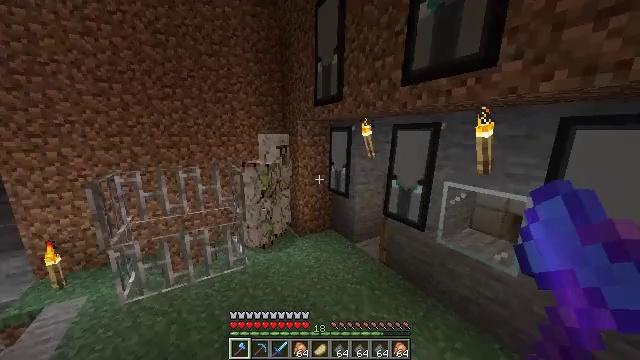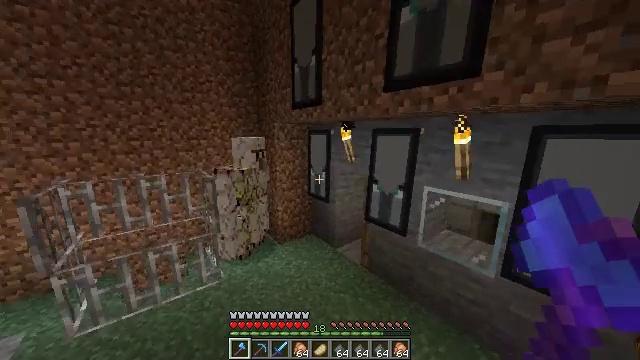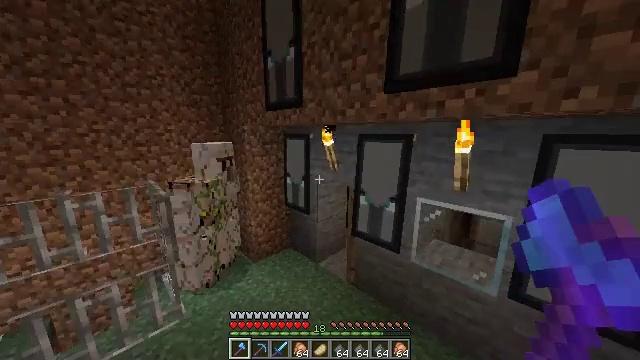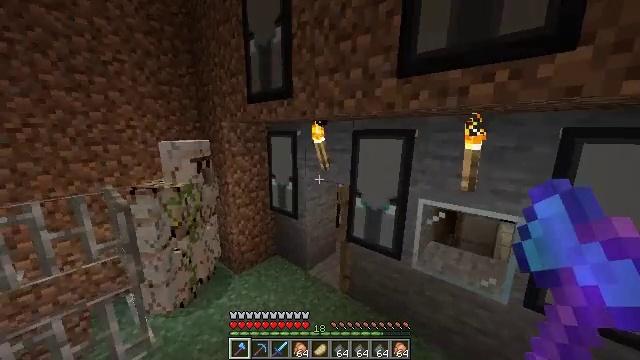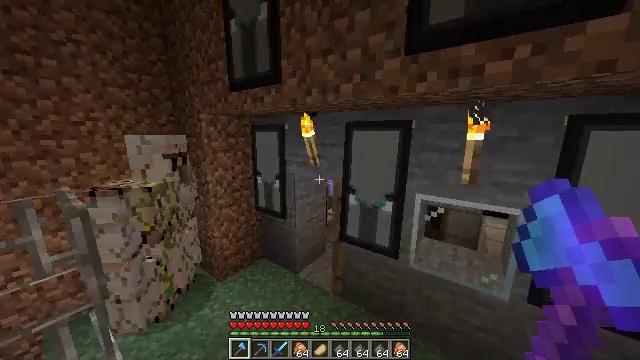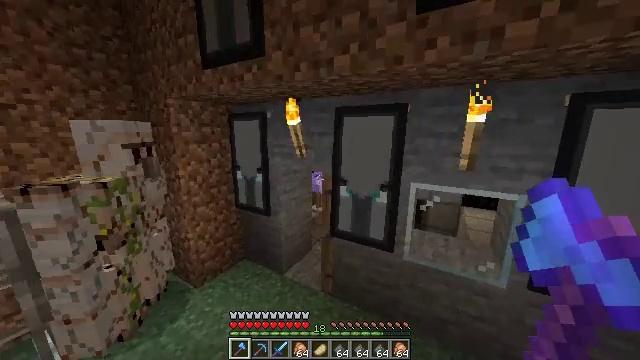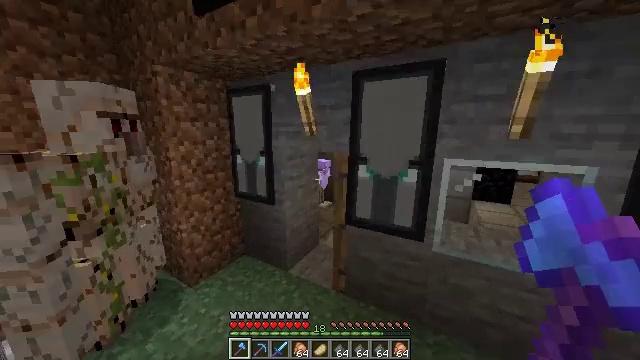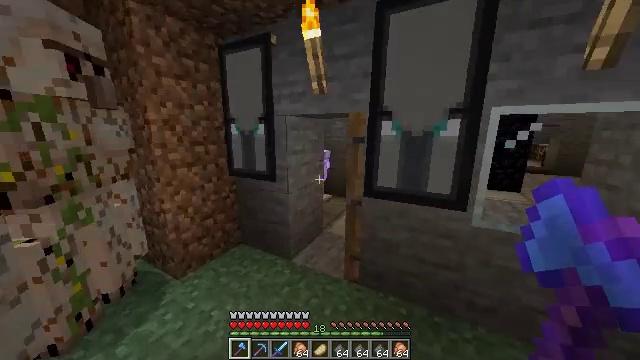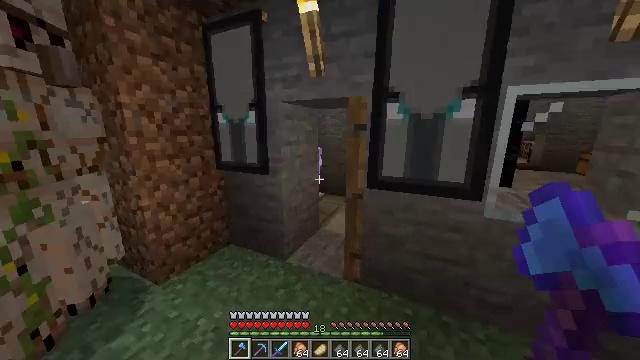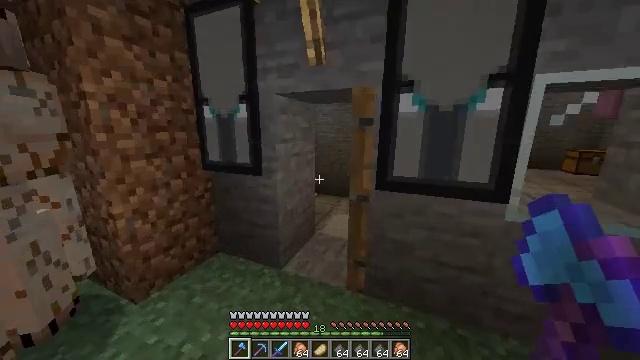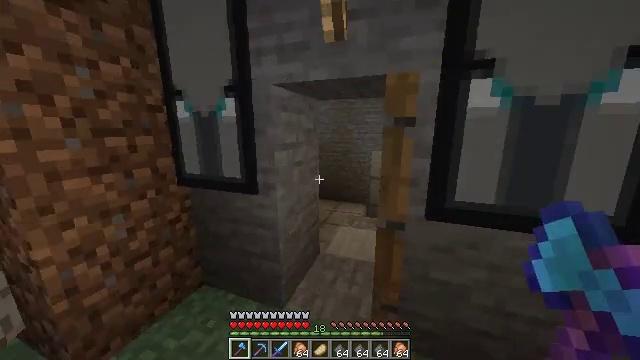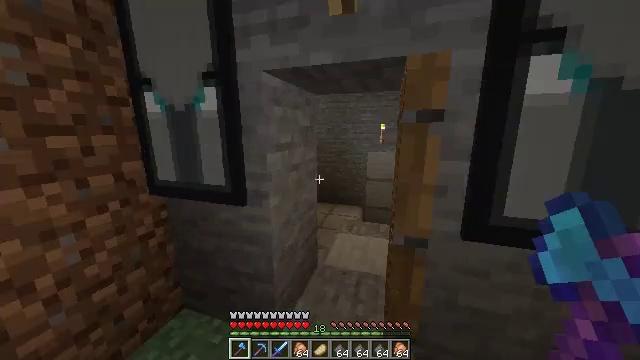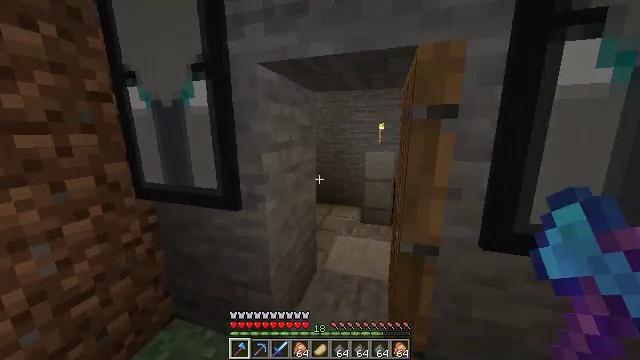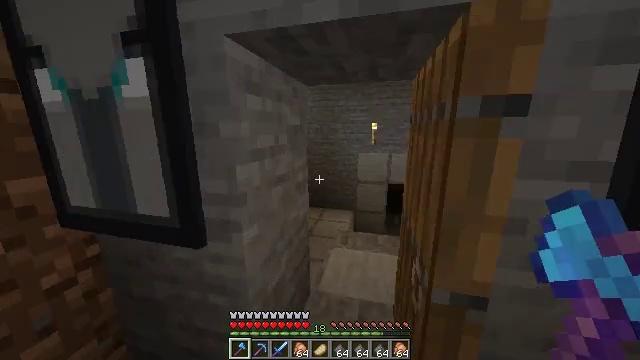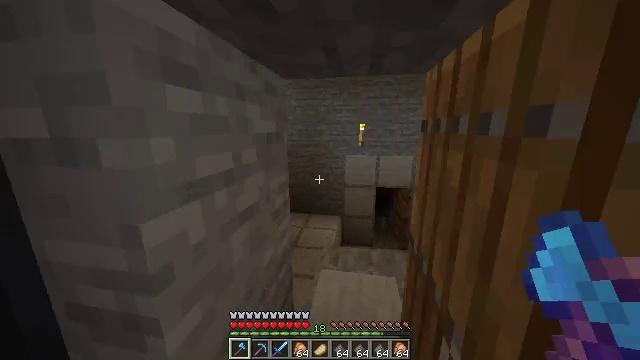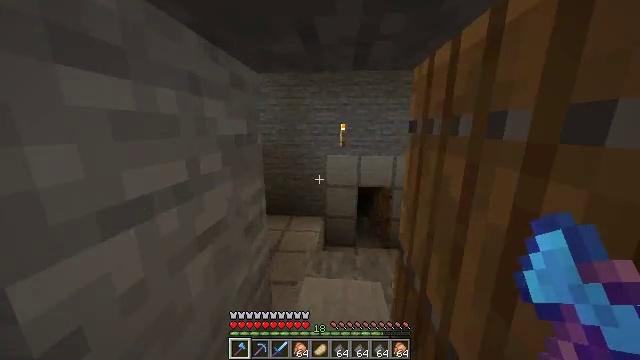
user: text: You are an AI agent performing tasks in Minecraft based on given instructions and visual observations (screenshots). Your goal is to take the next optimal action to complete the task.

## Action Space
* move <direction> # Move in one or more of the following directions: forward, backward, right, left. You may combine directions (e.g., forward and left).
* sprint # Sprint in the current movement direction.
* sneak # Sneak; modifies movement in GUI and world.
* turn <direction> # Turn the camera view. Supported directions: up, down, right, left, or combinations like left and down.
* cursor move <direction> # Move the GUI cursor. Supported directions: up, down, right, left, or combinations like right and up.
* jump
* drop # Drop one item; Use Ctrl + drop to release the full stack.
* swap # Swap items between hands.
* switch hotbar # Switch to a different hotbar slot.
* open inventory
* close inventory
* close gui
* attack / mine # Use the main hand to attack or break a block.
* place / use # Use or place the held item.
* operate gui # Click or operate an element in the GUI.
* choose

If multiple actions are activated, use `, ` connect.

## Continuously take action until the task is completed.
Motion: motion action
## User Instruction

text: Attack the shulker box to pick it up.
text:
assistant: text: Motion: move forward, turn right, jump
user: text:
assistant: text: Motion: move forward, turn right
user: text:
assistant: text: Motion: move forward, turn right
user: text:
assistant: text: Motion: move forward, turn right
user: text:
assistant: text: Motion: move forward, turn right
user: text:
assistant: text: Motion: move forward
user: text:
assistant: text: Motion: move forward, sprint, turn right
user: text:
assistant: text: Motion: move forward, sprint, turn right
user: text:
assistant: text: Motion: move forward, sprint, turn right
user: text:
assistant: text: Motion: move forward, sprint, turn right
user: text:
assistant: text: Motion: move forward, sprint, turn right
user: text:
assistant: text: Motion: move forward
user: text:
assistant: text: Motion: move forward, turn right
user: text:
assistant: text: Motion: move forward, turn right
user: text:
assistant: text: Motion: move forward, turn right
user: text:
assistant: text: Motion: move forward, turn right
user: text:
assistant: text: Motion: move forward, turn right
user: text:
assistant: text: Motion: move forward, sprint, turn right
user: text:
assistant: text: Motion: move forward, sprint, turn right
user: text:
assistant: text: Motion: move forward, sprint
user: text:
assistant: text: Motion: move forward, sprint, turn right
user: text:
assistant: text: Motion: move forward, turn right
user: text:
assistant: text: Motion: move forward, turn right
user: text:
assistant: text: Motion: move forward, turn right
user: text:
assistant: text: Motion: move forward, turn right and up
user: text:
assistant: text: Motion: move forward, sprint, turn right and up
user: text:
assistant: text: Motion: move forward, sprint, turn right
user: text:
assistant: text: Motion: move forward, sprint
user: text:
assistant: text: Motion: move forward
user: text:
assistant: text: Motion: move forward